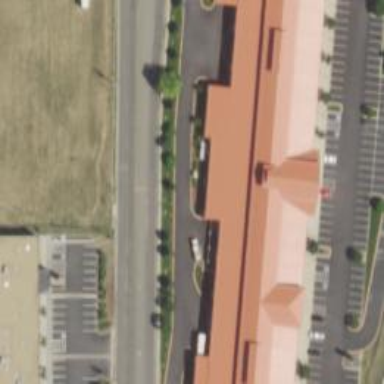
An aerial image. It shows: Retail building.